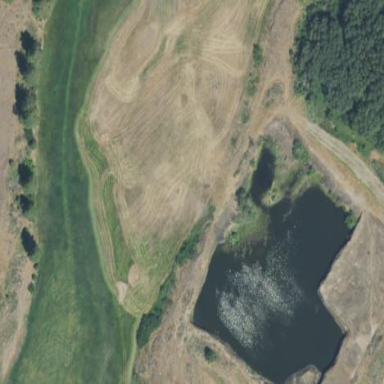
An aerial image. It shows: Peaceful pond surrounded by nature.